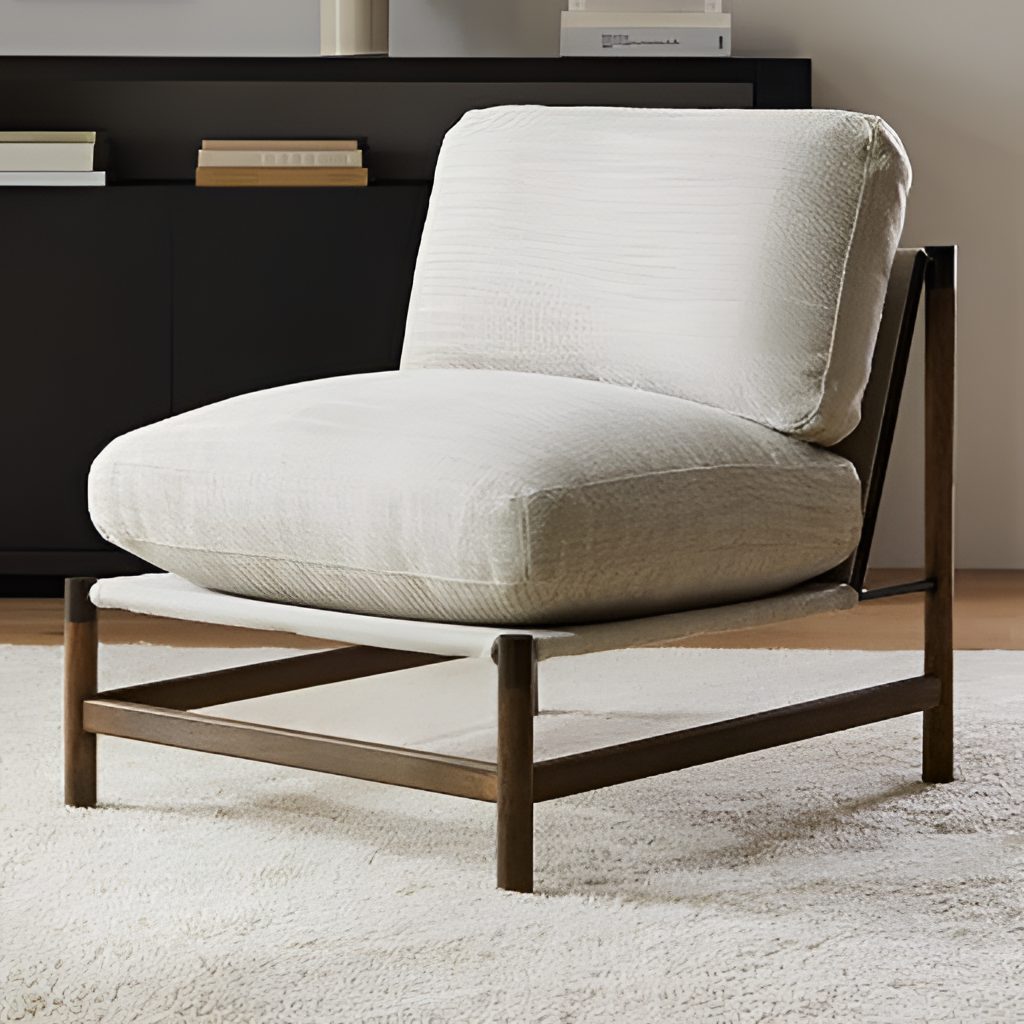
white fabric chair, living room, paint wallpaper, with solid pattern, contemporary, wood flooring, with plank pattern